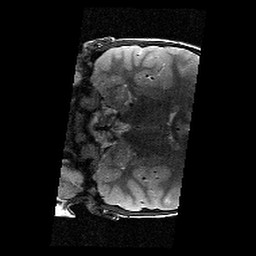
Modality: T2w
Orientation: coronal
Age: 9
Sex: male
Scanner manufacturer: siemens
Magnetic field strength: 3 T
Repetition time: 9.23 s
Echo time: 0.067 s